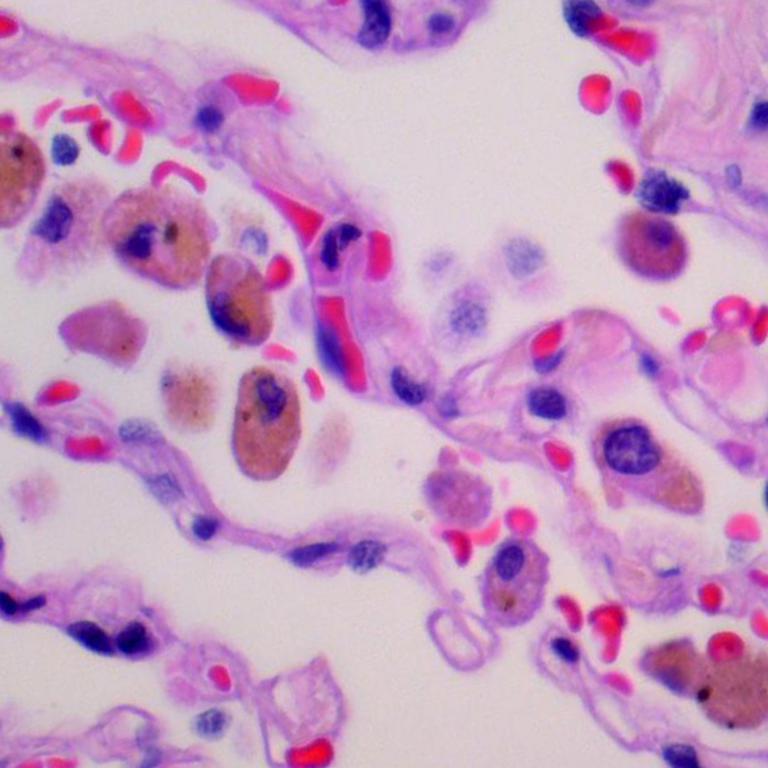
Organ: lung
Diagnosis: benign